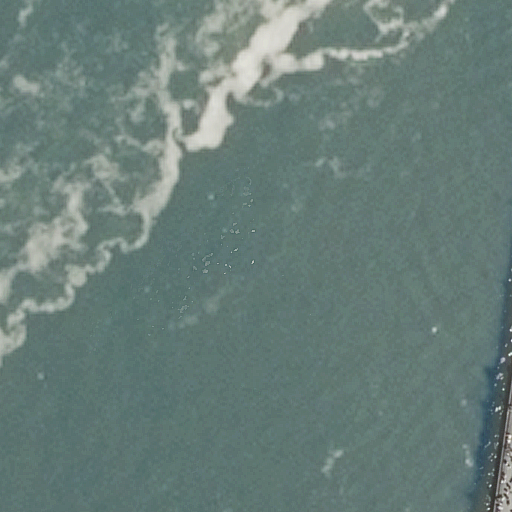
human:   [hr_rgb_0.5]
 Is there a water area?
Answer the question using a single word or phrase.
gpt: yes

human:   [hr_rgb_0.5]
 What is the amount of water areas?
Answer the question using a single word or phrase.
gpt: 1

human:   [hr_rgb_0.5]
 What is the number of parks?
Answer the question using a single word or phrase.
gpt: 1

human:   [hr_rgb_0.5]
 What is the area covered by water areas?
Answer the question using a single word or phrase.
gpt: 10552m2

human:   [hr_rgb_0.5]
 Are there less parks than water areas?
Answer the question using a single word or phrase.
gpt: no

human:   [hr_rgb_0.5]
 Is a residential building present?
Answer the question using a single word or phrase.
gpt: no

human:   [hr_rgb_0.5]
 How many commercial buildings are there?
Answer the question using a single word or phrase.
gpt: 0

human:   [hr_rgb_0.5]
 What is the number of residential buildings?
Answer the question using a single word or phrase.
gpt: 0

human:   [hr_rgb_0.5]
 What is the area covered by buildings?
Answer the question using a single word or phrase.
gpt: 0m2

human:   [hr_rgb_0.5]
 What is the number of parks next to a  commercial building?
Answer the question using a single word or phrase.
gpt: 0

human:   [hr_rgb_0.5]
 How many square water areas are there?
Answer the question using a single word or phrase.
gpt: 0

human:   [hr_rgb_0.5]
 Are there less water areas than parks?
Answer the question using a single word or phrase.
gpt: no

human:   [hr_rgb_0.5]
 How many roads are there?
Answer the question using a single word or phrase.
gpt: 0

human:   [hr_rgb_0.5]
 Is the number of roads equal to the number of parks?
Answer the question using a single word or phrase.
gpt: no

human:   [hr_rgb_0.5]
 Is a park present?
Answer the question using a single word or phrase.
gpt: yes

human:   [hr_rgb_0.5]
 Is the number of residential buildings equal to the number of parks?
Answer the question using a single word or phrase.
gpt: no

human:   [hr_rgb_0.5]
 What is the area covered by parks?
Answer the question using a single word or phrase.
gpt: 6194m2

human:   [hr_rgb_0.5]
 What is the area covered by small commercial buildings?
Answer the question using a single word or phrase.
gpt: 0m2

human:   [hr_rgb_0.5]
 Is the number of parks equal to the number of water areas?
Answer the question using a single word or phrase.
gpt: yes

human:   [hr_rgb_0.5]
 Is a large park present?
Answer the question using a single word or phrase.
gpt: yes

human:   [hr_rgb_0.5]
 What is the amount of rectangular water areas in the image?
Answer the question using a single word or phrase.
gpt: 1

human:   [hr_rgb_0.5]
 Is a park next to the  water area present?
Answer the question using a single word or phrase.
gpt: yes

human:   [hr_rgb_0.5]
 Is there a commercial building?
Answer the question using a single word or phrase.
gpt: no

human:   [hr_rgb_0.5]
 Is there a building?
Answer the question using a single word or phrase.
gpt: no

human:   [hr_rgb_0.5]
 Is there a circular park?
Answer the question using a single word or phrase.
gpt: no

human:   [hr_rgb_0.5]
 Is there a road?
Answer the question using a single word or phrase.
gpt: no

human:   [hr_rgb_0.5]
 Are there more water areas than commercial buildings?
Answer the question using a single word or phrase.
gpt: yes

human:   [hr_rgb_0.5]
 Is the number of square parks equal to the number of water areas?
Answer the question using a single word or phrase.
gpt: no

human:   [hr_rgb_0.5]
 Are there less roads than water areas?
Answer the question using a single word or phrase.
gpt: yes

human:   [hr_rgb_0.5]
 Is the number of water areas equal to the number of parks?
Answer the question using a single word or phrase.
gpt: yes

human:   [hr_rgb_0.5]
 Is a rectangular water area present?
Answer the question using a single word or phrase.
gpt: yes

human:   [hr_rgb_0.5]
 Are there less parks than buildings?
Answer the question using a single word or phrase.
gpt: no

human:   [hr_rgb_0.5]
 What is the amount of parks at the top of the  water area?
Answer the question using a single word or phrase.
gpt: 1

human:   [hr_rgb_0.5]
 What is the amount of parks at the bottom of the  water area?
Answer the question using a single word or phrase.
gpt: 0

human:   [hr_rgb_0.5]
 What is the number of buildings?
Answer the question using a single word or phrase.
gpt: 0

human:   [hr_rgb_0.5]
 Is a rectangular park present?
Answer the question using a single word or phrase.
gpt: no

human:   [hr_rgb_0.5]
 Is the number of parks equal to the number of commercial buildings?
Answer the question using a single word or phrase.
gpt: no

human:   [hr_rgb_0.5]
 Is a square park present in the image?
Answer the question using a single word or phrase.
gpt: no

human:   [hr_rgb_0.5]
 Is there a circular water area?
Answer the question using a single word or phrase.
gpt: no

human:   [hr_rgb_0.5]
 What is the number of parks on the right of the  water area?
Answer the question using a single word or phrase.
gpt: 1

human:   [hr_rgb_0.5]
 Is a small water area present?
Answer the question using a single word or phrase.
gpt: no

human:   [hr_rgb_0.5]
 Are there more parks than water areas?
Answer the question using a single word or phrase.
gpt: no

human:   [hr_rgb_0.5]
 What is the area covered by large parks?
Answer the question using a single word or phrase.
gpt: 6194m2

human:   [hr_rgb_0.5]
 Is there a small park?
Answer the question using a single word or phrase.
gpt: no

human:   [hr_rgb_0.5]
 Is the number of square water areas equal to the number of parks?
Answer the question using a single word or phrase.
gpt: no

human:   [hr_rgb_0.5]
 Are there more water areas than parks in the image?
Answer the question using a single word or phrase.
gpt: no

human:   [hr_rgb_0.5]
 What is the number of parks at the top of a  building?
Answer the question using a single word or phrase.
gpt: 0

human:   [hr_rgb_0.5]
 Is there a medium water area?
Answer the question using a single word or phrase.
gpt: no

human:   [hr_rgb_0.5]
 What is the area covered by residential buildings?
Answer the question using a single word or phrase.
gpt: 0m2

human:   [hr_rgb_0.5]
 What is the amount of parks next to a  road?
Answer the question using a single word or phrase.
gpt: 0

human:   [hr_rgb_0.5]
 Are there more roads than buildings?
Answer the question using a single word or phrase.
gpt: no

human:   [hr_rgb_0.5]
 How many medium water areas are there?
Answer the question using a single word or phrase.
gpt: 0

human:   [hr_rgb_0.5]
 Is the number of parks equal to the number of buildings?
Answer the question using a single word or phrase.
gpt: no

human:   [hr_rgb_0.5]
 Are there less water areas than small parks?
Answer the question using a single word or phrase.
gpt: no

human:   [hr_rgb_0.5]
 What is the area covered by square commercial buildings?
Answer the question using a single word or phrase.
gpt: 0m2

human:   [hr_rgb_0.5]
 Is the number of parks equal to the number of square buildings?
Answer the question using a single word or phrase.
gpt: no

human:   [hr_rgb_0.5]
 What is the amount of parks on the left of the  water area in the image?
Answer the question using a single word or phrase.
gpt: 0

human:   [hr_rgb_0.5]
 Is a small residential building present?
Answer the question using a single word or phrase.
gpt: no

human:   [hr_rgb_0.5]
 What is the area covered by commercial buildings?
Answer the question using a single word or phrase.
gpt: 0m2

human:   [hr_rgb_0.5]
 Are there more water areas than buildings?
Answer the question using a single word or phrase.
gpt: yes

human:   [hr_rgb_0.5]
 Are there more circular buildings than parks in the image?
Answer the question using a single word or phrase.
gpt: no

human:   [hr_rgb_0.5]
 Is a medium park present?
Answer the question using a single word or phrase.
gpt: no

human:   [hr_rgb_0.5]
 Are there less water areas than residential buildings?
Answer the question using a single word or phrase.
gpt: no

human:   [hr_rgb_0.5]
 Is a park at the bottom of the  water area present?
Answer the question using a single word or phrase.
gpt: no